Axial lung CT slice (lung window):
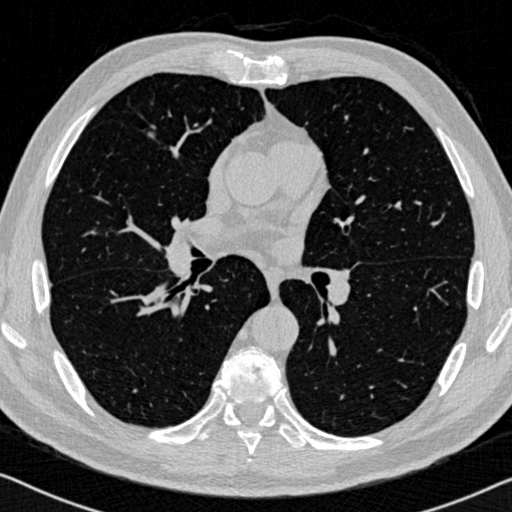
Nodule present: no